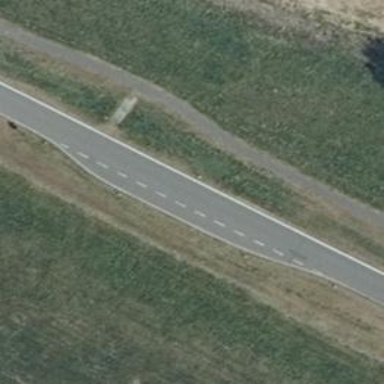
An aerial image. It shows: Passing place on the road.